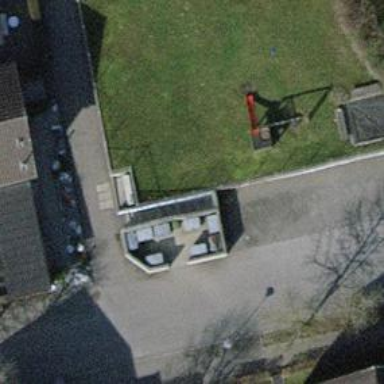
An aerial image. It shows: Street cabinet used for power utility.